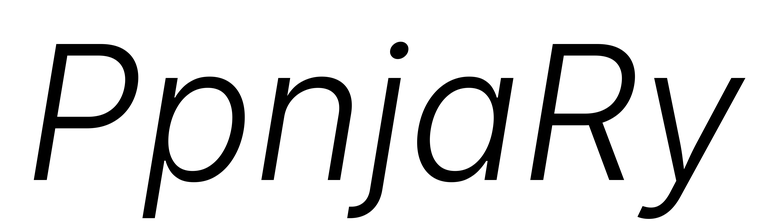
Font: Inter-Italic_Light_Italic